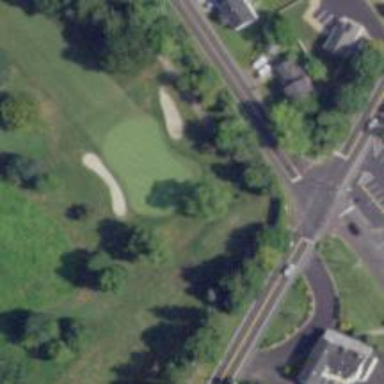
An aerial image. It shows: Path used for both walking and golf.